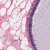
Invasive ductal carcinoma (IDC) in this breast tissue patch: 0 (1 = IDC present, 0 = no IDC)